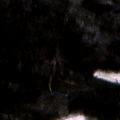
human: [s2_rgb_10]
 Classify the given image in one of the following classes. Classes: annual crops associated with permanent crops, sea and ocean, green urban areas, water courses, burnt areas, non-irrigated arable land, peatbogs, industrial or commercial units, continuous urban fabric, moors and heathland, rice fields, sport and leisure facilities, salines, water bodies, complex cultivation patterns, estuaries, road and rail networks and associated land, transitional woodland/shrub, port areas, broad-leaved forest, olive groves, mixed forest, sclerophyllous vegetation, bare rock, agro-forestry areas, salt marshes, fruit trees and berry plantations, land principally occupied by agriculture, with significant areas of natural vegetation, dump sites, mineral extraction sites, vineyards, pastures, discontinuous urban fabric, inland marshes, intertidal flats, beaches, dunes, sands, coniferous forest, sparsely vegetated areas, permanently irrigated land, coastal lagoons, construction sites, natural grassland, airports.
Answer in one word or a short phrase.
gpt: coniferous forest, mixed forest, transitional woodland/shrub